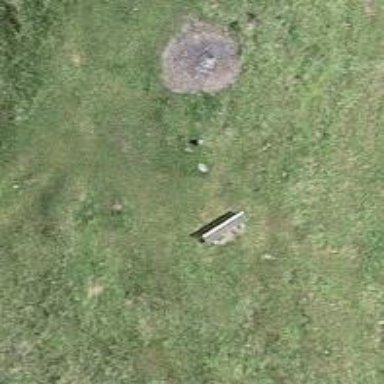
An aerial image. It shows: Bench.